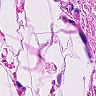
Metastatic tissue present: no